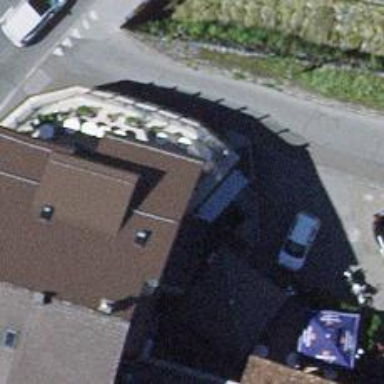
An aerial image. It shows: Bar.